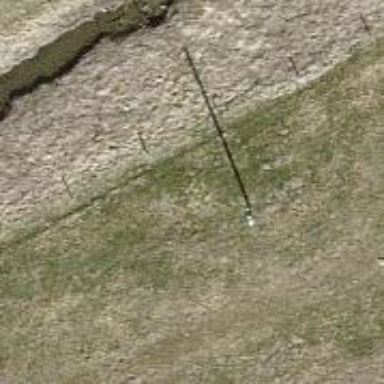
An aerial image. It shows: Power pole.